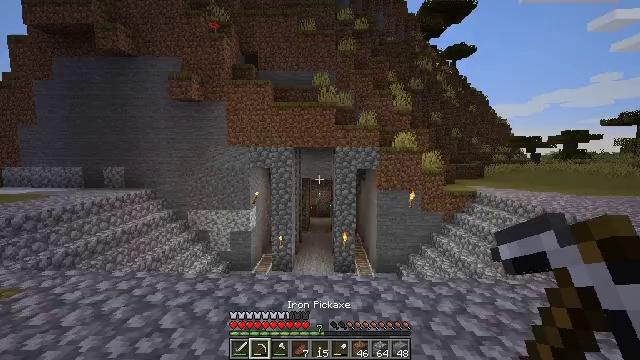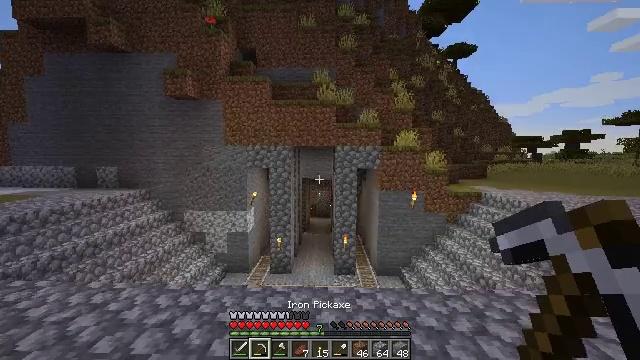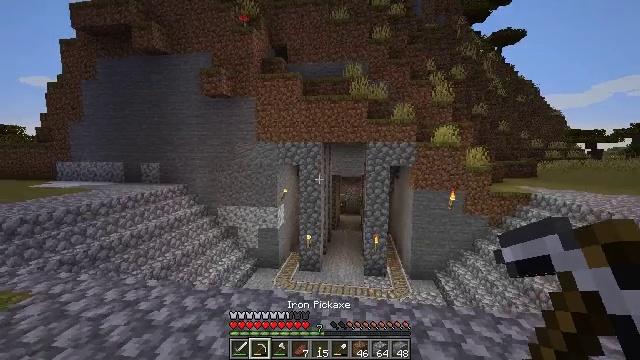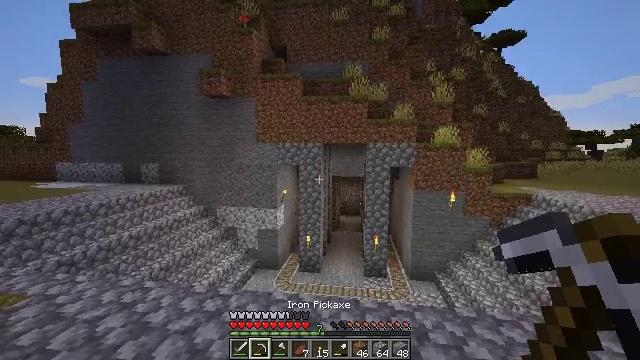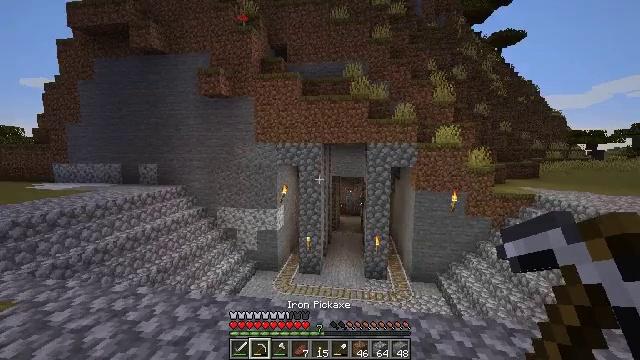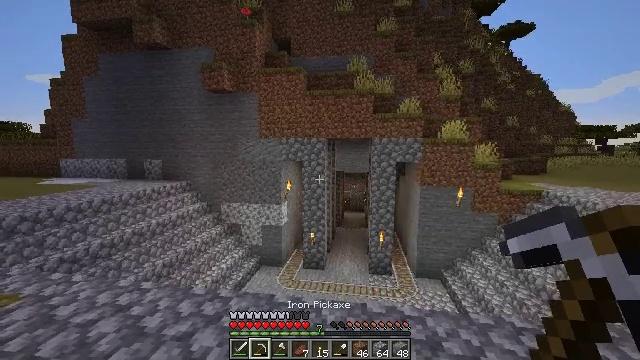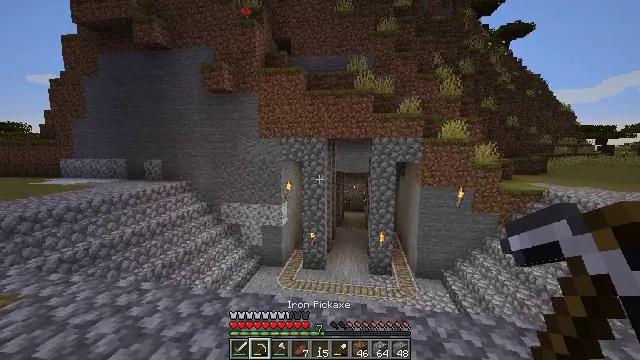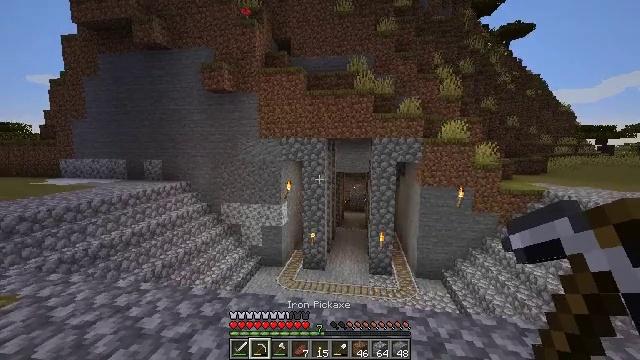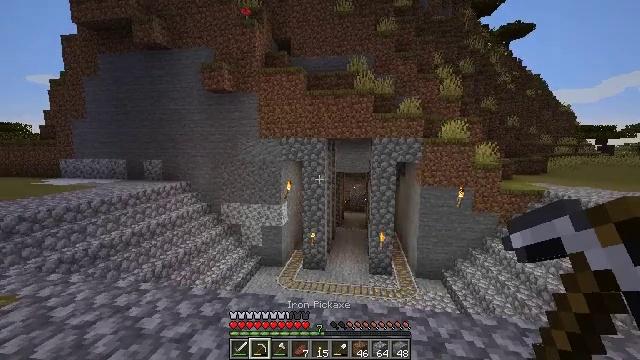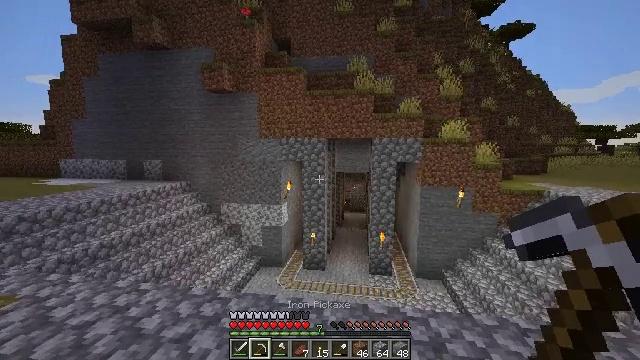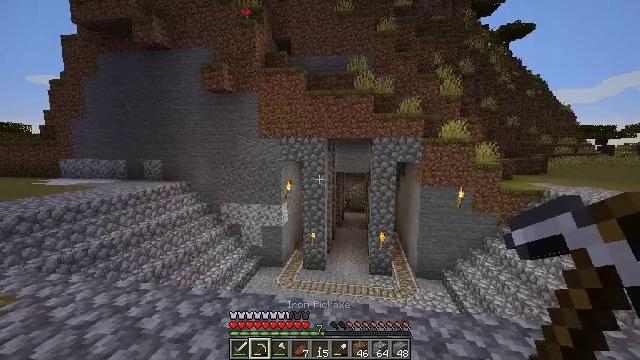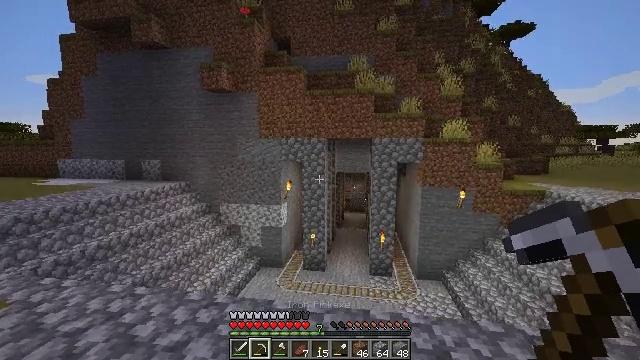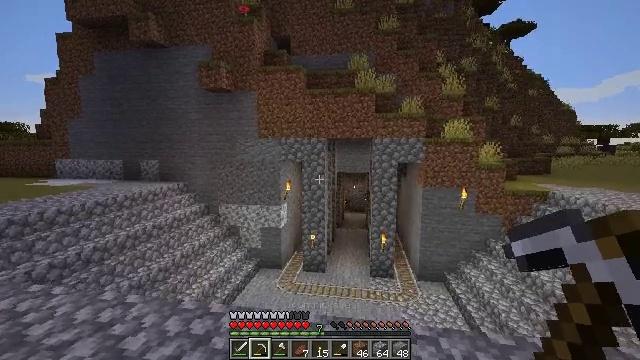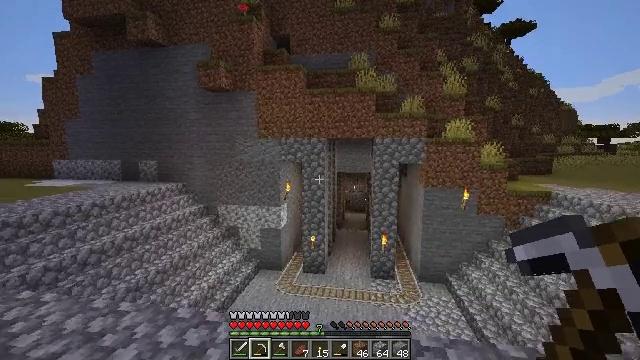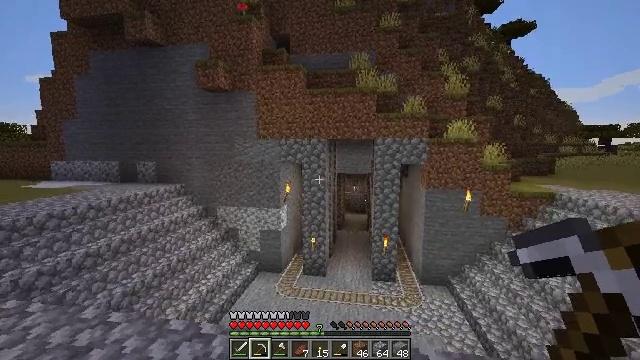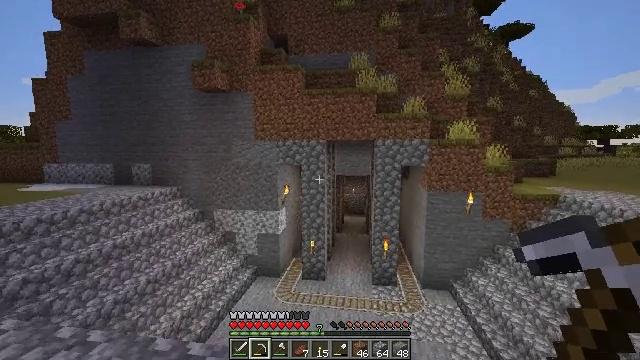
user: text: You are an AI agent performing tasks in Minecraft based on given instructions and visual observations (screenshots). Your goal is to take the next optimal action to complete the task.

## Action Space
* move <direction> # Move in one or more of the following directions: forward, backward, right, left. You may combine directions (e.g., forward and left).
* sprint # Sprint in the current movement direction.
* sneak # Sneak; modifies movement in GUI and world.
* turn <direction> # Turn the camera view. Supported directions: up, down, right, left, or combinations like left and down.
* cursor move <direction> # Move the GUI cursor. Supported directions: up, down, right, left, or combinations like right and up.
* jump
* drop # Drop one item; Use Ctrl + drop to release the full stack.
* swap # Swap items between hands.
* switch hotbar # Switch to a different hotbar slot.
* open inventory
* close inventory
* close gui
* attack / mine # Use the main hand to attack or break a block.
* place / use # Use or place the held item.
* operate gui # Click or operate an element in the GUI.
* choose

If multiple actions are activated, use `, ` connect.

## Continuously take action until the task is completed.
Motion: motion action
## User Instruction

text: Mine the rail.
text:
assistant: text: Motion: move forward
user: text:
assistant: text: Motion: move forward, turn left
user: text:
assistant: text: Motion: no_op
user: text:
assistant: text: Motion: no_op
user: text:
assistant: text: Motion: turn down
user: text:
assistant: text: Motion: no_op
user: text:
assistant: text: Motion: no_op
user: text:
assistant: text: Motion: no_op
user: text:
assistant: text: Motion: no_op
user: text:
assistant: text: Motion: no_op
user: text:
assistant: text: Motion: move forward
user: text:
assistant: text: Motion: move forward
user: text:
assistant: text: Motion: move forward
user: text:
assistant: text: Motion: move forward
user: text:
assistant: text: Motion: move forward
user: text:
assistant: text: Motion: move forward
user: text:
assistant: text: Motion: move forward
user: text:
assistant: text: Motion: move forward, turn left
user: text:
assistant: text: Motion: move forward, turn left
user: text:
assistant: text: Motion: move forward
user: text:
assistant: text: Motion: move forward
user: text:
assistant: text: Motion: move forward
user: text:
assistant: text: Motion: move forward
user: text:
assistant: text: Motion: move forward
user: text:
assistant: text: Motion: move forward
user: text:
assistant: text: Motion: move forward
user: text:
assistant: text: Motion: move forward
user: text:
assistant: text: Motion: move forward and move left
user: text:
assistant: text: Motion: move forward and move left
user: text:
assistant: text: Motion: move forward and move left